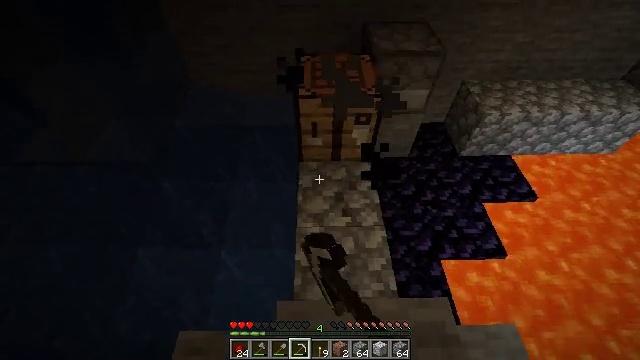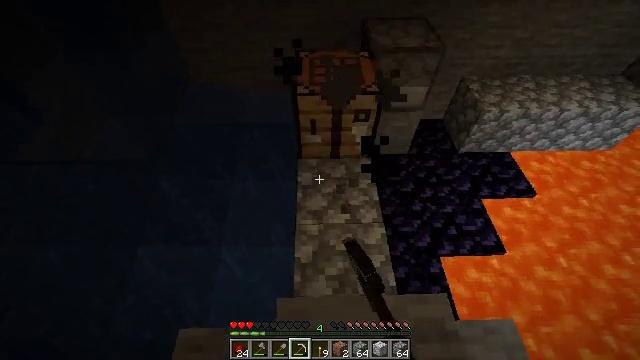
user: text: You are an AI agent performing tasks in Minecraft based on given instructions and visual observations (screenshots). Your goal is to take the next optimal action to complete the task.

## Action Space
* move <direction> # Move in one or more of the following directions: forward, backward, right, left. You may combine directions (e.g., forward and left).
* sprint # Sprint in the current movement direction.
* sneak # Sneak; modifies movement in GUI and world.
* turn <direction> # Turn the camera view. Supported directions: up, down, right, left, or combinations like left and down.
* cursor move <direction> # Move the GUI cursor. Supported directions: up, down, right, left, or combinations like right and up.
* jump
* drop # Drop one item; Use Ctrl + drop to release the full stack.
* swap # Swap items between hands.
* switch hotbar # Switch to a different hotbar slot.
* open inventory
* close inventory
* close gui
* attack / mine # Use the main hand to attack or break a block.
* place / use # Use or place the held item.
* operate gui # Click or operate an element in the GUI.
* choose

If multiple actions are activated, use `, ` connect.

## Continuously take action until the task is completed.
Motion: motion action
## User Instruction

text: Destroy the fire.
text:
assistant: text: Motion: no_op
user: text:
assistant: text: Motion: no_op